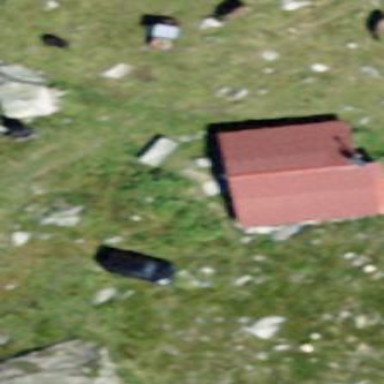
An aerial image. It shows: Hut.